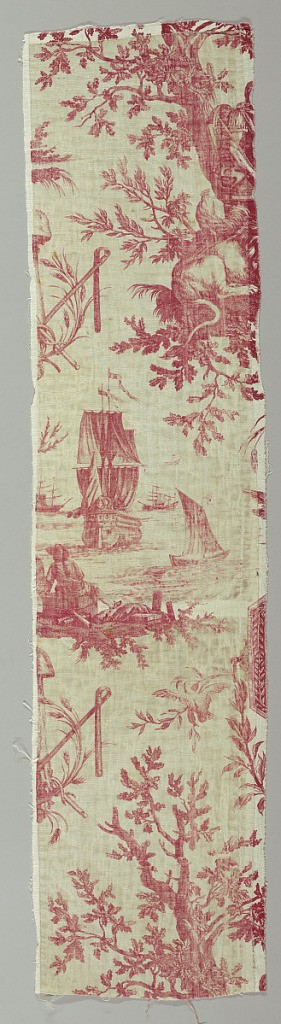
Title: Textile
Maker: Jean-Baptiste Huet, French, 1745 – 1811
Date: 1789–1791
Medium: cotton Technique: printed by engraved copper plate on plain weave
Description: A textile fragment with red printed on white ground showing merchant ships, a cock standing on a lion, and tree branches.